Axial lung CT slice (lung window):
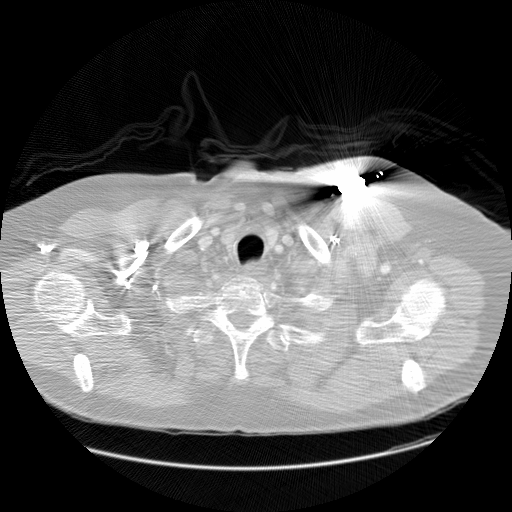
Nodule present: no